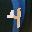
Label: 4